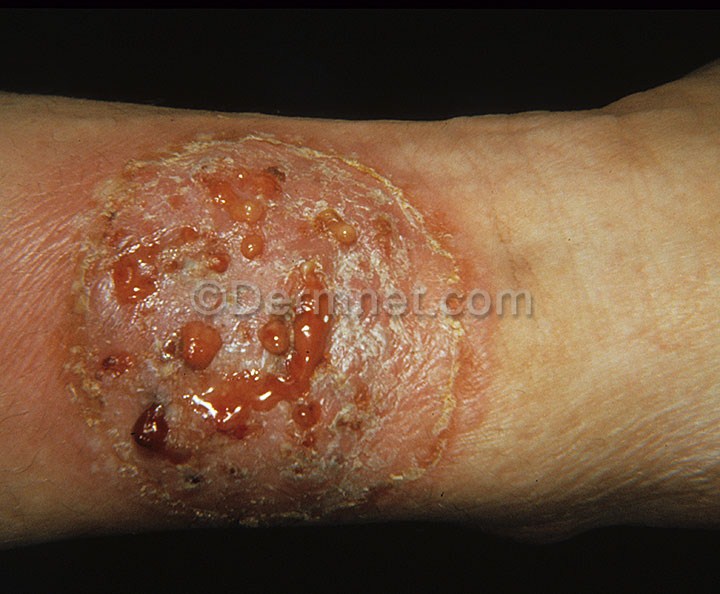
Disease: Tinea Ringworm Candidiasis and other Fungal Infections